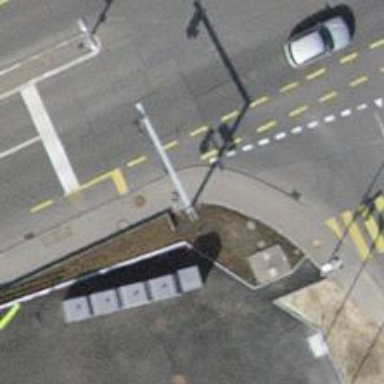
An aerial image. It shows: Asphalt sidewalk along the footway.